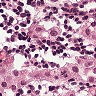
Metastatic tissue present: yes